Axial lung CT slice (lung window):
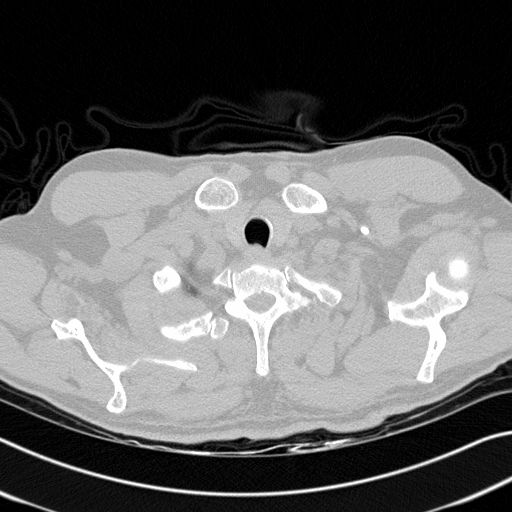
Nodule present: no